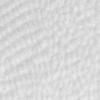
Label: no_change